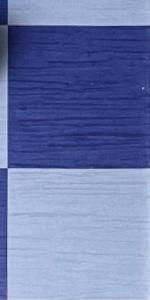
Label: Empty